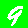
Digit: 9